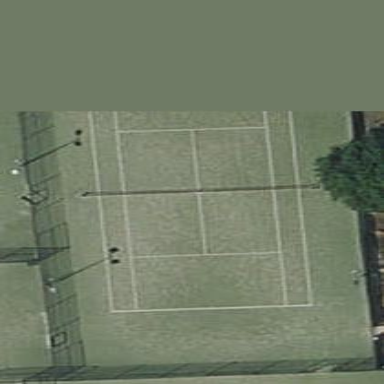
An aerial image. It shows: Tennis court enclosed by fence.